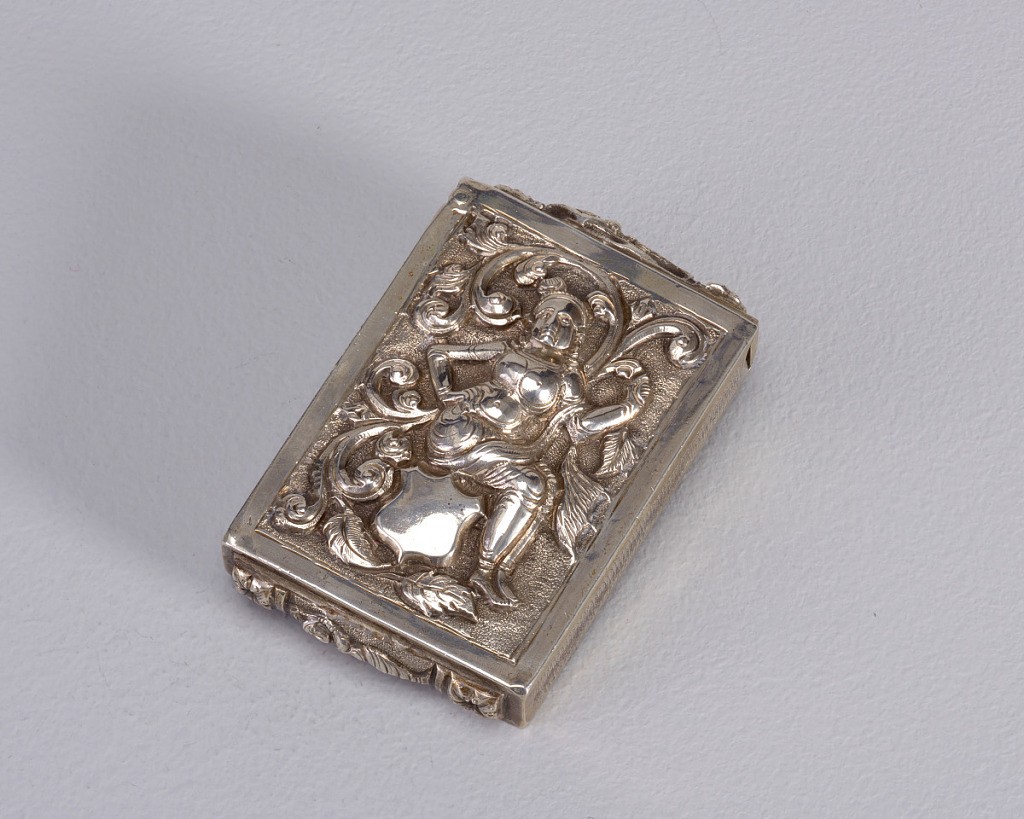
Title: Seated Hindu Goddess
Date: late 19th century
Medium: Silver
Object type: Matchsafe
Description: Rectangular, featuring raised decoration of Eastern Indian goddess seated on undecorated shield, surrounded by swirling foliate motifs. Reverse features goddess standing next to palm tree. Female with upraised arms on lid, as well as bottom. Lid hinged on side. Striker on each vertical side.